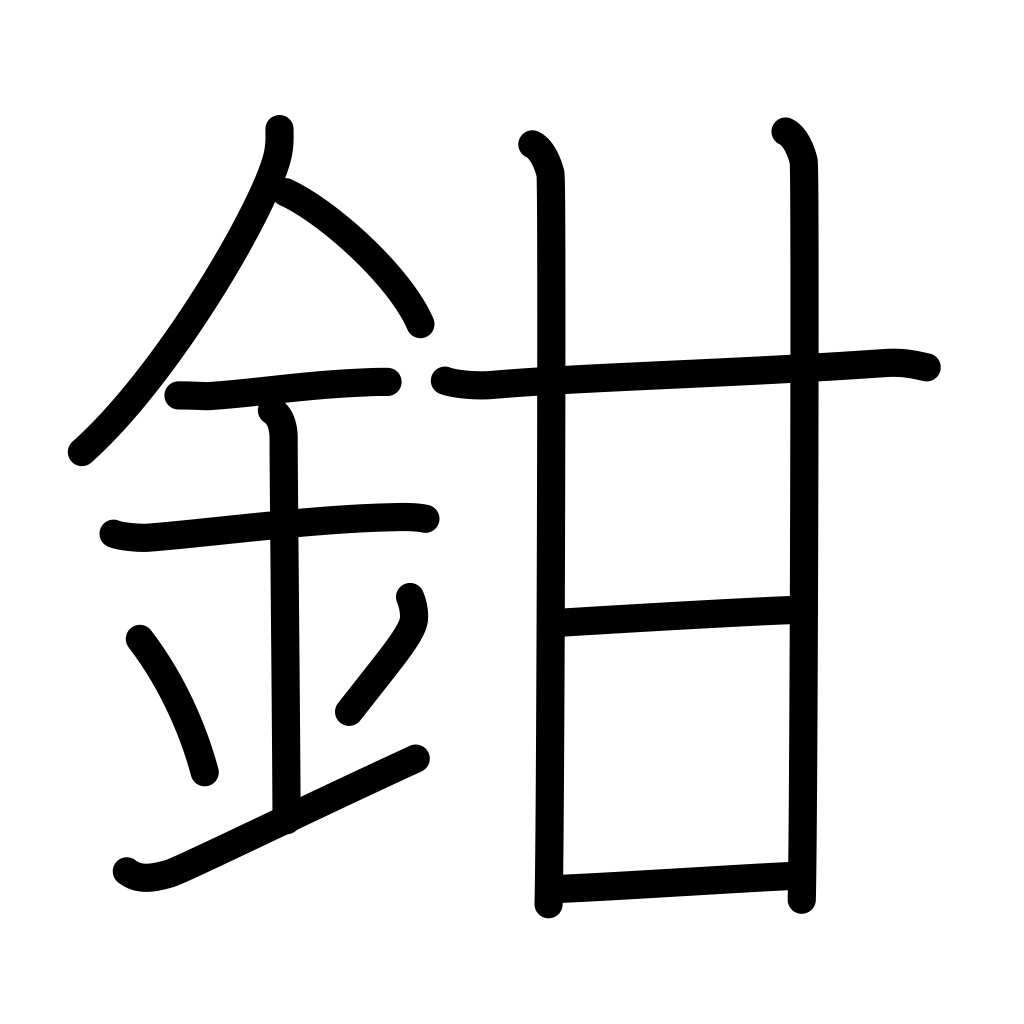
Meaning: shut up